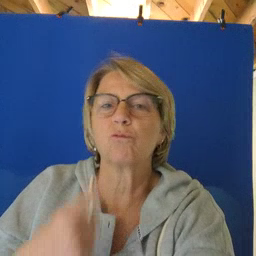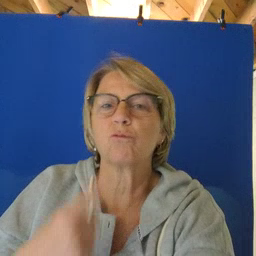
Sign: not